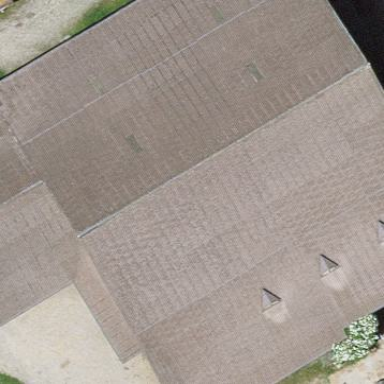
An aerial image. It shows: Barn.